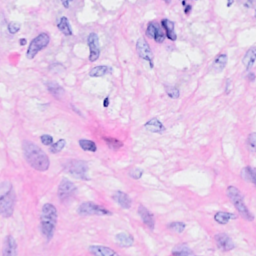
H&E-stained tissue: Breast